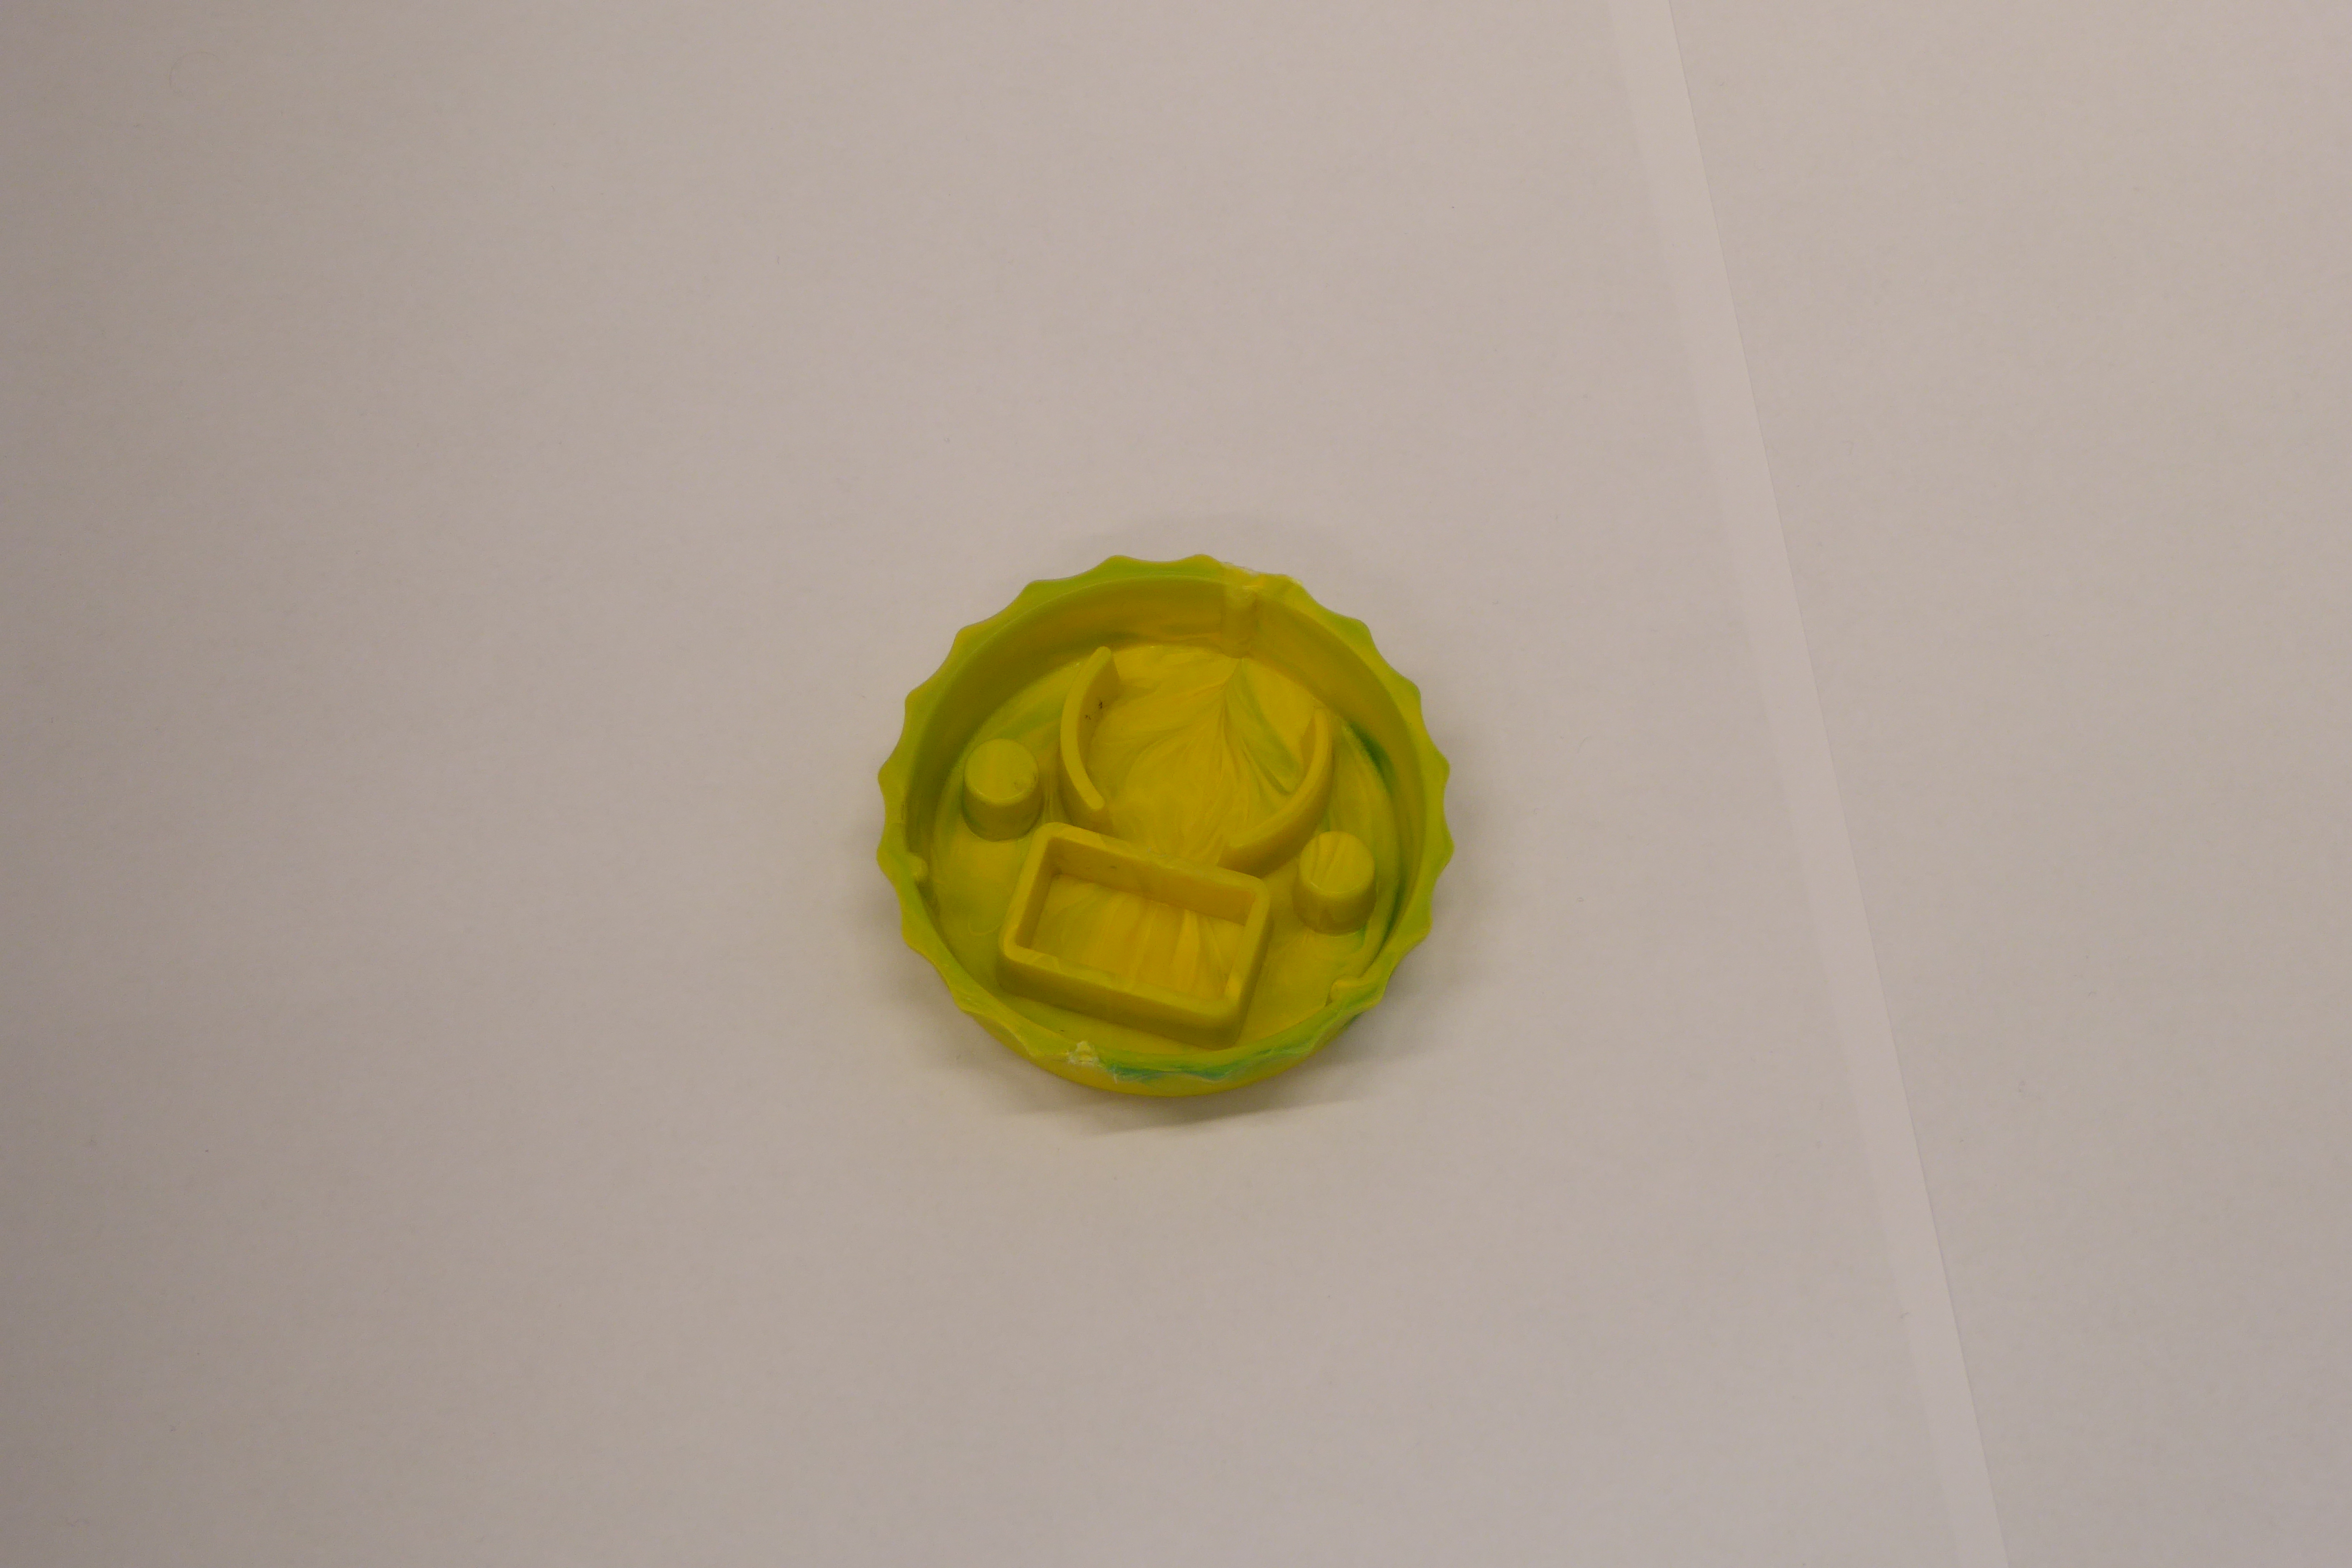
Label: Bottle Opener - Cover